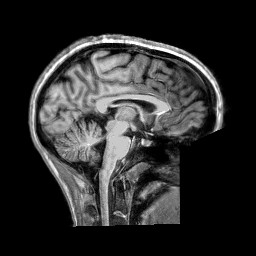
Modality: T1w
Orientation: sagittal